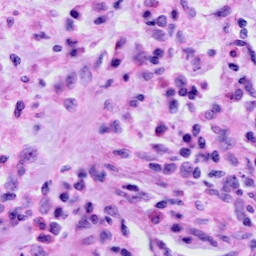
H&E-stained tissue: Cervix